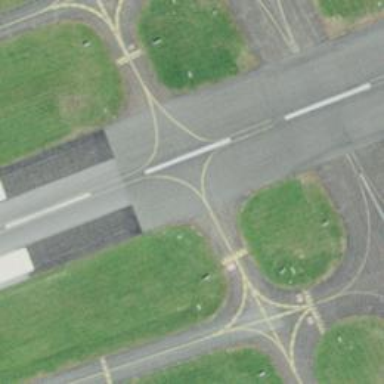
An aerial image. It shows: View of taxiway at the airport.